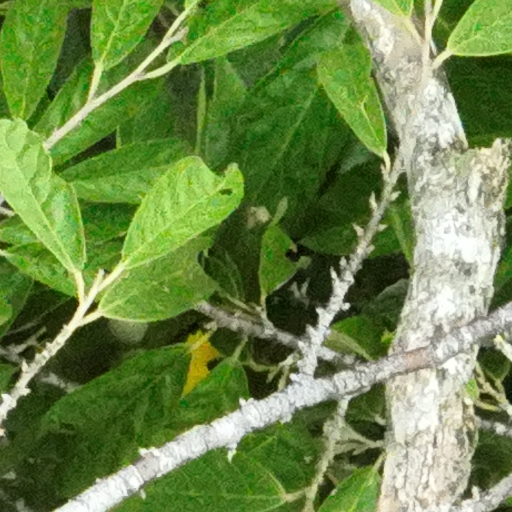
Species: Quararibea stenophylla
GBIF accepted scientific name: Quararibea stenophylla
Crown area (m\u00b2): 79.653